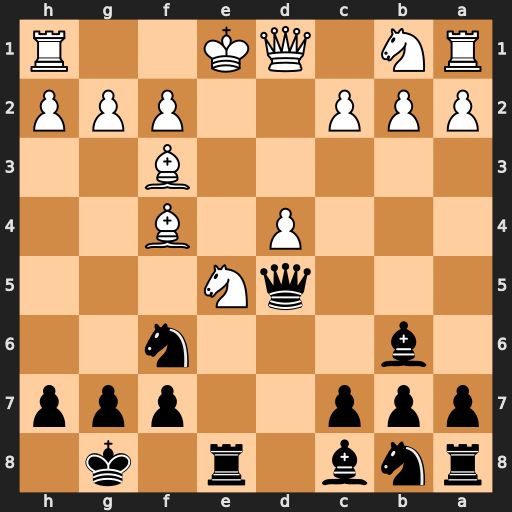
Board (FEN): rnb1r1k1/ppp2ppp/1b3n2/3qN3/3P1B2/5B2/PPP2PPP/RN1QK2R
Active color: b
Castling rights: KQ
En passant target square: -
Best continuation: Qxd4 Qxd4 Bxd4